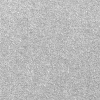
Atmospheric dust classification: dusty